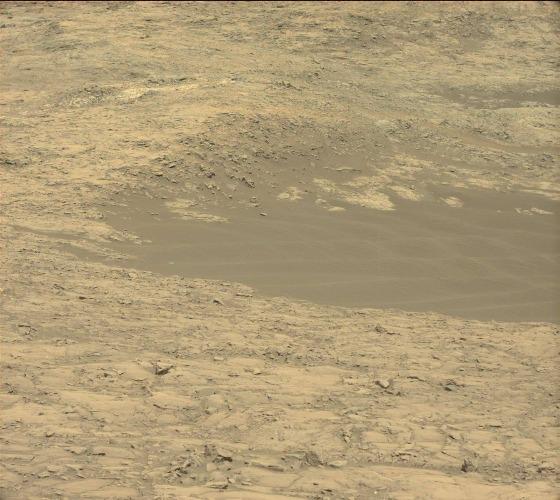
Terrain classes present: Bedrock, Gravel / Sand / Soil, Rock